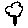
Label: tree